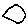
Label: hexagon